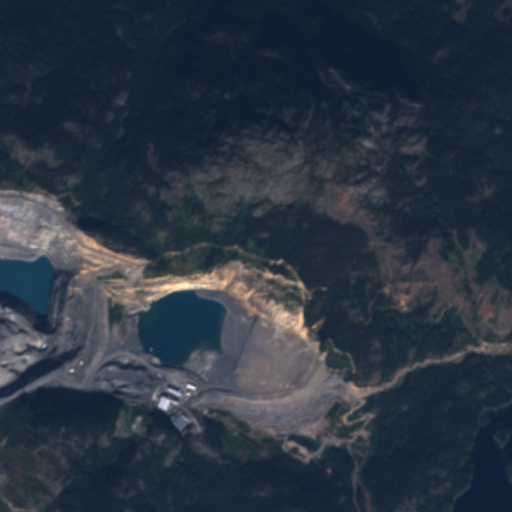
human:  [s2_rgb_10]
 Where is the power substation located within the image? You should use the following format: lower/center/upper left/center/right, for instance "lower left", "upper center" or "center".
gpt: The power substation is located in the lower left of the image.
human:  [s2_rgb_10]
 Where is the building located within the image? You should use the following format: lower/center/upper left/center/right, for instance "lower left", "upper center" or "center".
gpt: The building is located in the lower left of the image.
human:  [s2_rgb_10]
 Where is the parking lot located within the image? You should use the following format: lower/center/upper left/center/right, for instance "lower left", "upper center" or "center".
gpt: There is no parking lot in the image.